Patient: sex F, age 78
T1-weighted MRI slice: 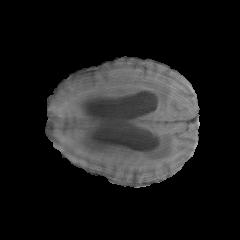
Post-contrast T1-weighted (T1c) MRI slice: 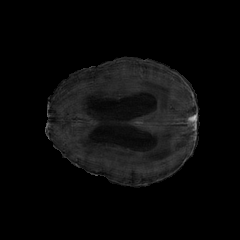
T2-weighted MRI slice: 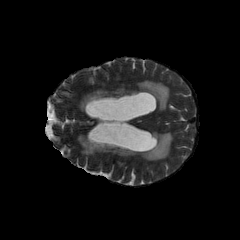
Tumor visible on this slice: yes
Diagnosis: Glioblastoma, IDH-wildtype
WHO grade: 4